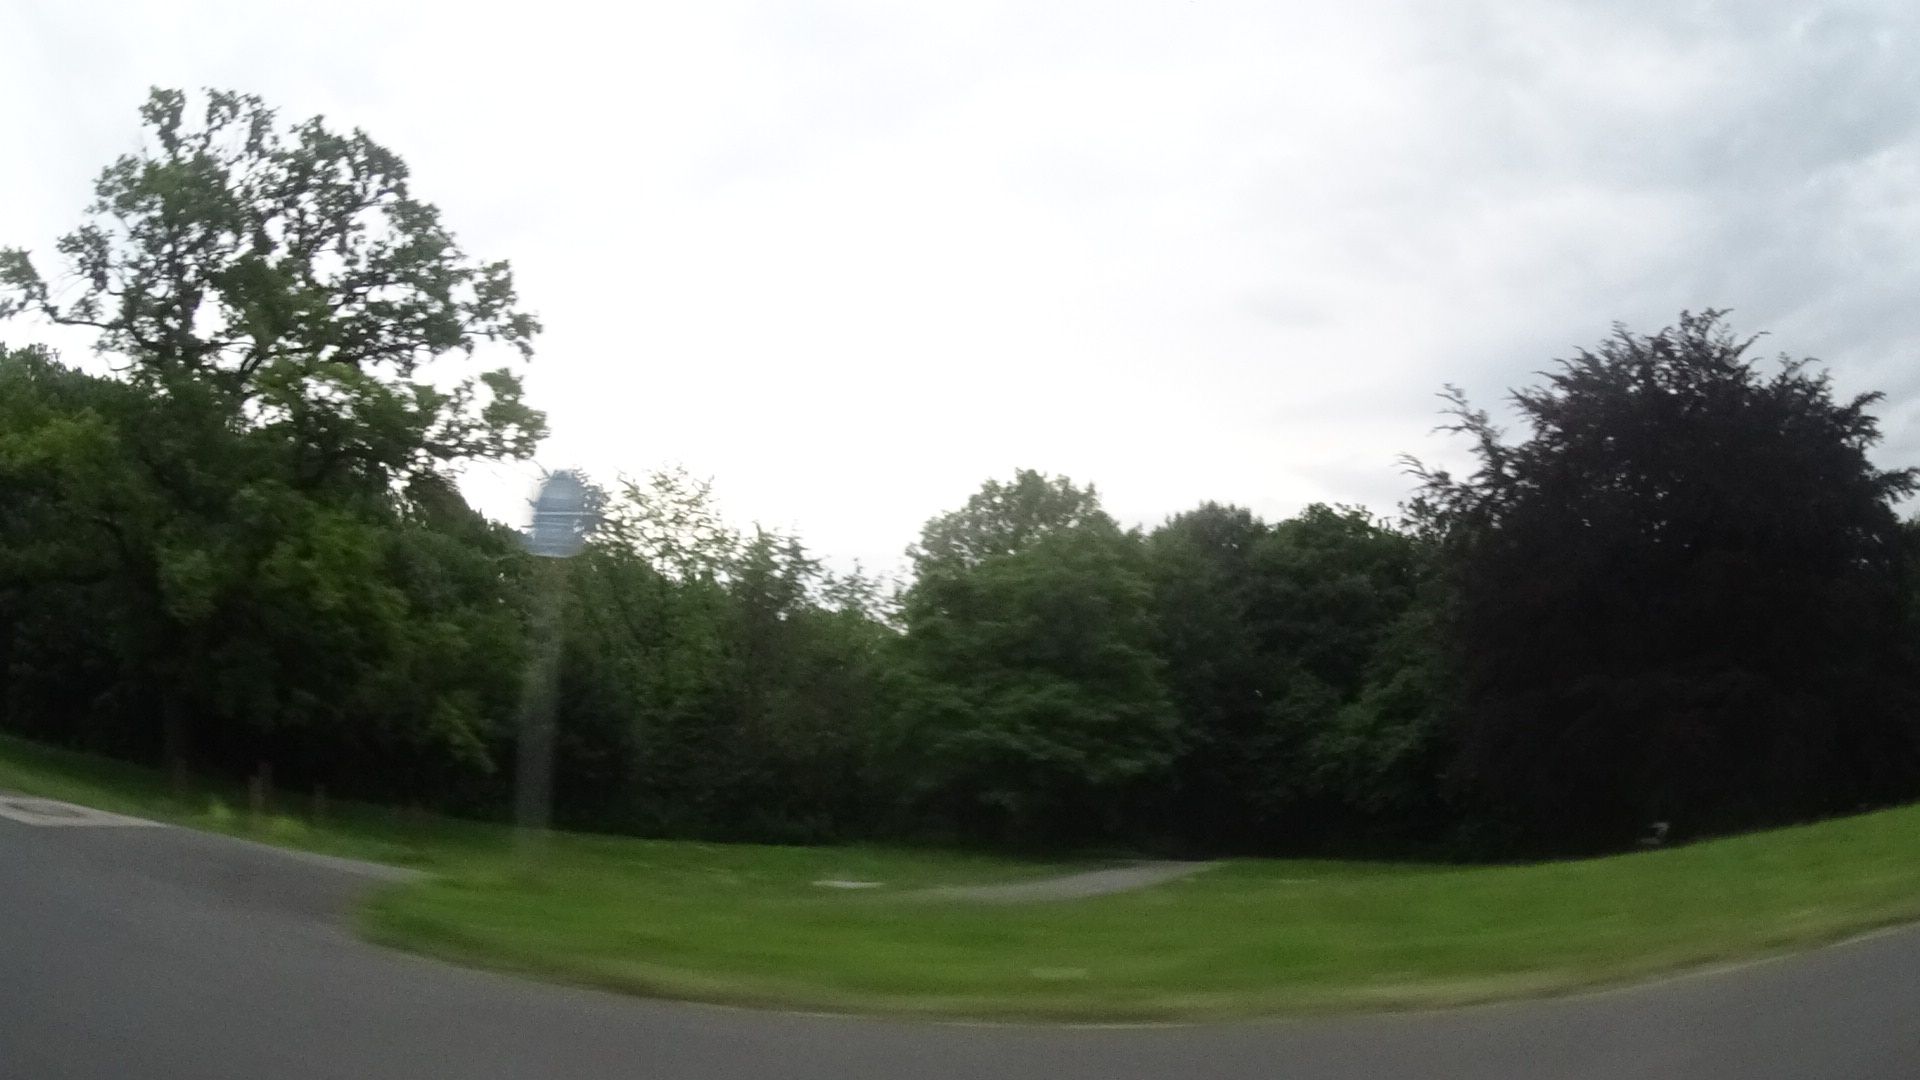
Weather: clear
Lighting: day
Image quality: slightly poor
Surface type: driving surface
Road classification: trunk, primary
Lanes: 2, 4, 3
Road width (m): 2
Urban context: urban centre
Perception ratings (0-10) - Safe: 5.4, Lively: 3.99, Beautiful: 8.77, Boring: 8.23, Depressing: 1.94, Wealthy: 5.39